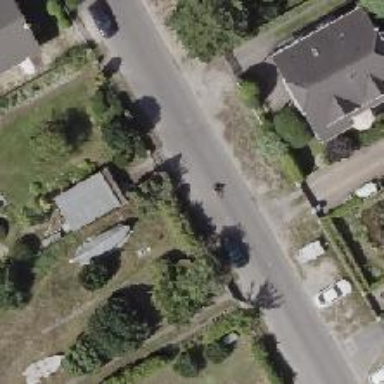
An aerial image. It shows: Smooth asphalt road in residential area.